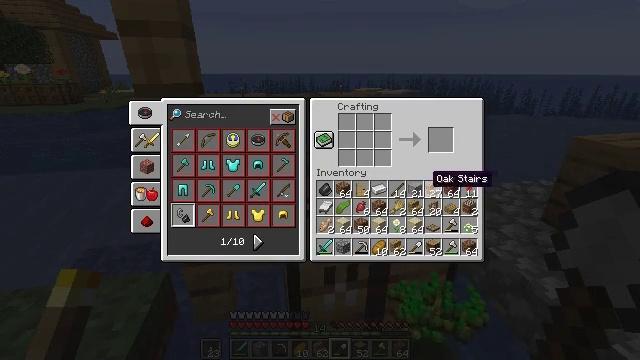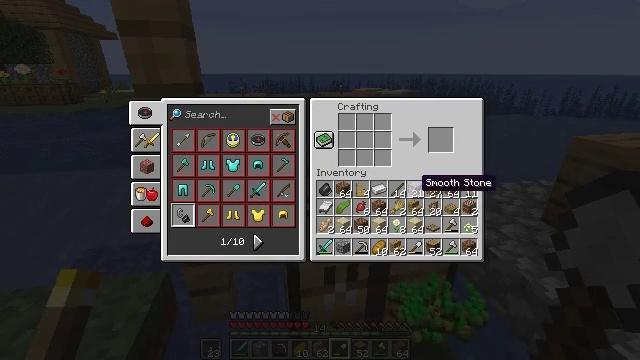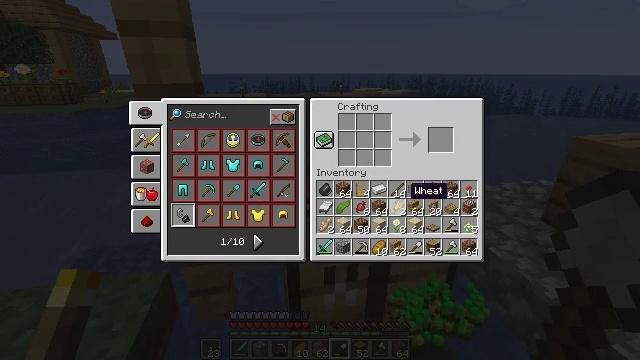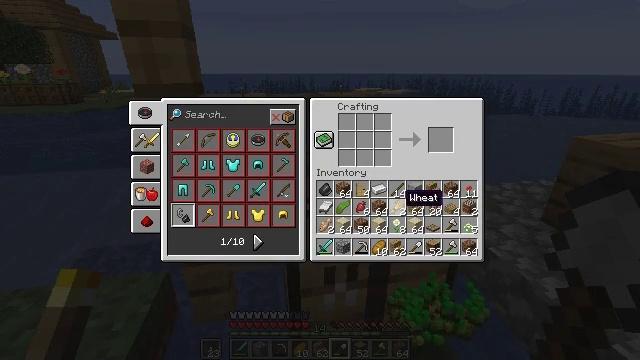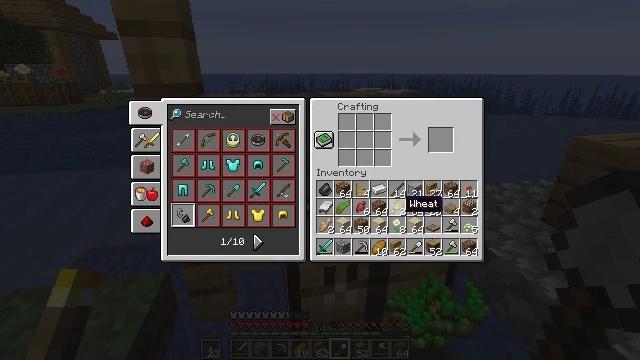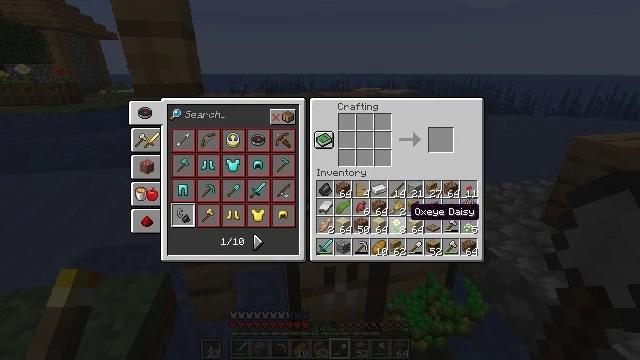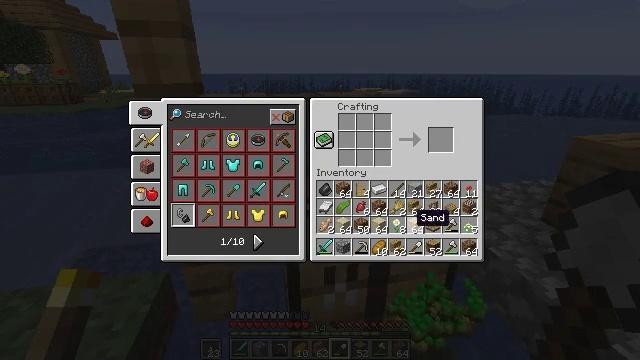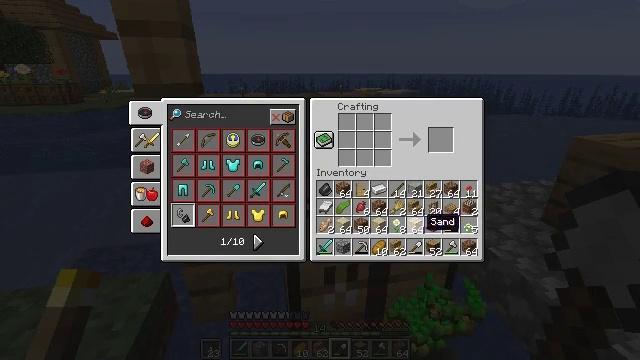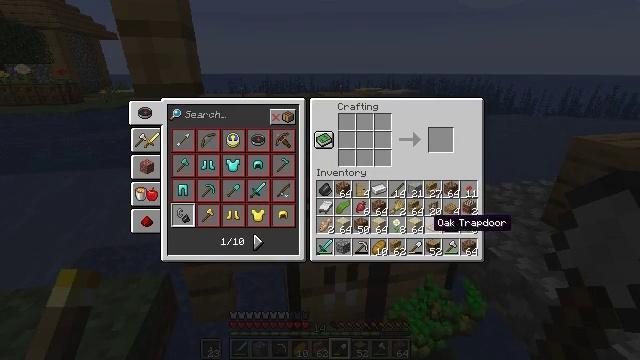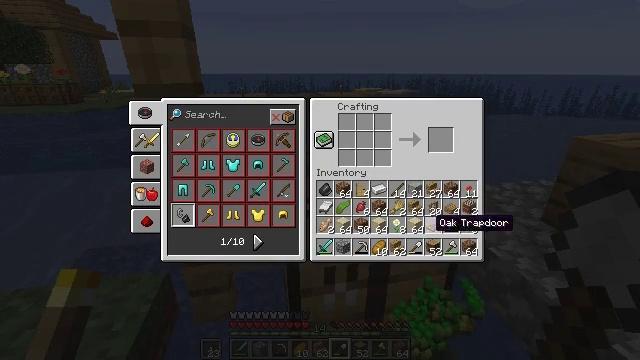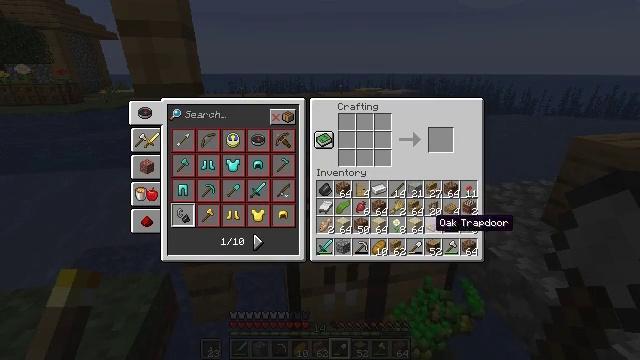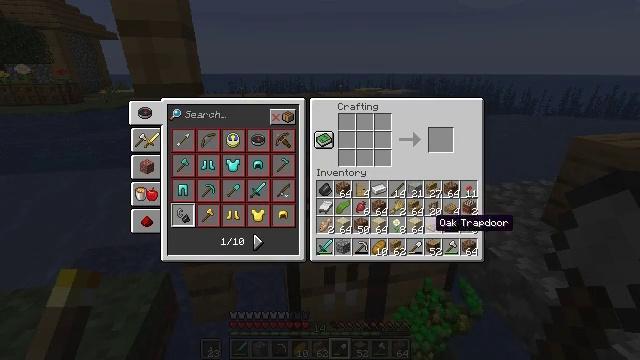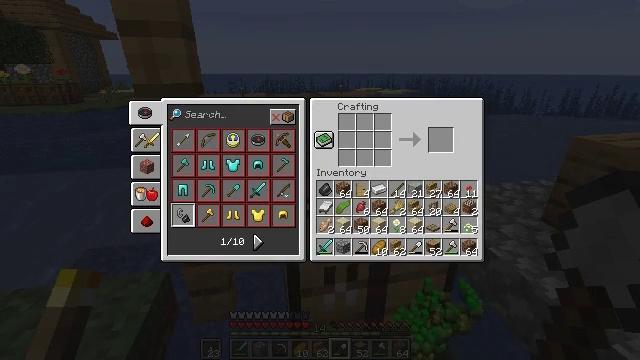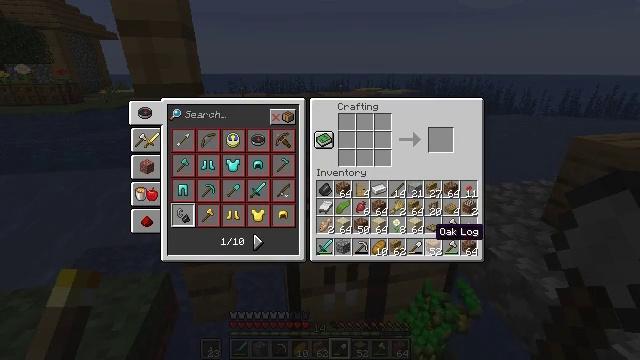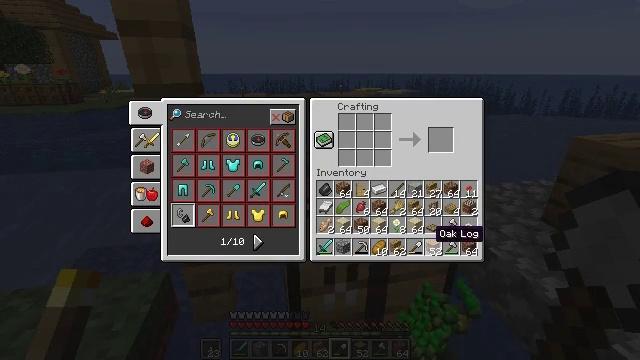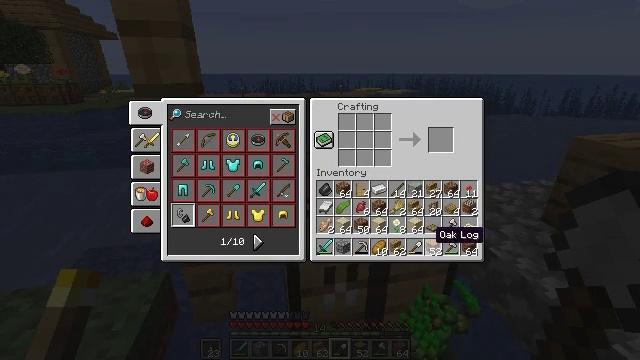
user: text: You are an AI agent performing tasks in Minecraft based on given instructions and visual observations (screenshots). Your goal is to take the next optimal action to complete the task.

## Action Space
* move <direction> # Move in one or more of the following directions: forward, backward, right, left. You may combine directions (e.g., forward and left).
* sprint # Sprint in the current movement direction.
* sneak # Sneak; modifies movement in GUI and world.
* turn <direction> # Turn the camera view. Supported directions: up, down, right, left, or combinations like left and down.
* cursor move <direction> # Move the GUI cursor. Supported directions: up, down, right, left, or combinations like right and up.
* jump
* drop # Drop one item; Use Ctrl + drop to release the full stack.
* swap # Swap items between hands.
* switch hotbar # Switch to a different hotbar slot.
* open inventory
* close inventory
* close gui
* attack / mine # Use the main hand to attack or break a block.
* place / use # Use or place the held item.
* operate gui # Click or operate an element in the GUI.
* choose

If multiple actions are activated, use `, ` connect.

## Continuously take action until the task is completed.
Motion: motion action
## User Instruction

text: Remove an azure bluet from the inventory.
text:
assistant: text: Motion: cursor move left
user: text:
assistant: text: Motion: cursor move left and down
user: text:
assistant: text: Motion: cursor move down
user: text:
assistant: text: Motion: no_op
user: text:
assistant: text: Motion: cursor move down
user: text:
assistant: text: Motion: no_op
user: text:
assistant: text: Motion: cursor move right
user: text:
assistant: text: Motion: cursor move right
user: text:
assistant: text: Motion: no_op
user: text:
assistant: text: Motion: no_op
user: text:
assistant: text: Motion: no_op
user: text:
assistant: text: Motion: no_op
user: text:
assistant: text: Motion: no_op
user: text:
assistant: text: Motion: no_op
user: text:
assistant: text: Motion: no_op
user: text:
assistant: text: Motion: no_op
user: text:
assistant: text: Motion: no_op
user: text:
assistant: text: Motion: no_op
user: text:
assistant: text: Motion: no_op
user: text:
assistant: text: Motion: no_op
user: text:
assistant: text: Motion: no_op
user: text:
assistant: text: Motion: cursor move left
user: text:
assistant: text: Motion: cursor move left
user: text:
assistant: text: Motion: cursor move left
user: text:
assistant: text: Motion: cursor move left
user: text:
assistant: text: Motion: no_op
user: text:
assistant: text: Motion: no_op
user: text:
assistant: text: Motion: no_op
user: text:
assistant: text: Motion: no_op
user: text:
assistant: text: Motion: no_op